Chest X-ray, AP view. Patient: 50 years old, sex M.
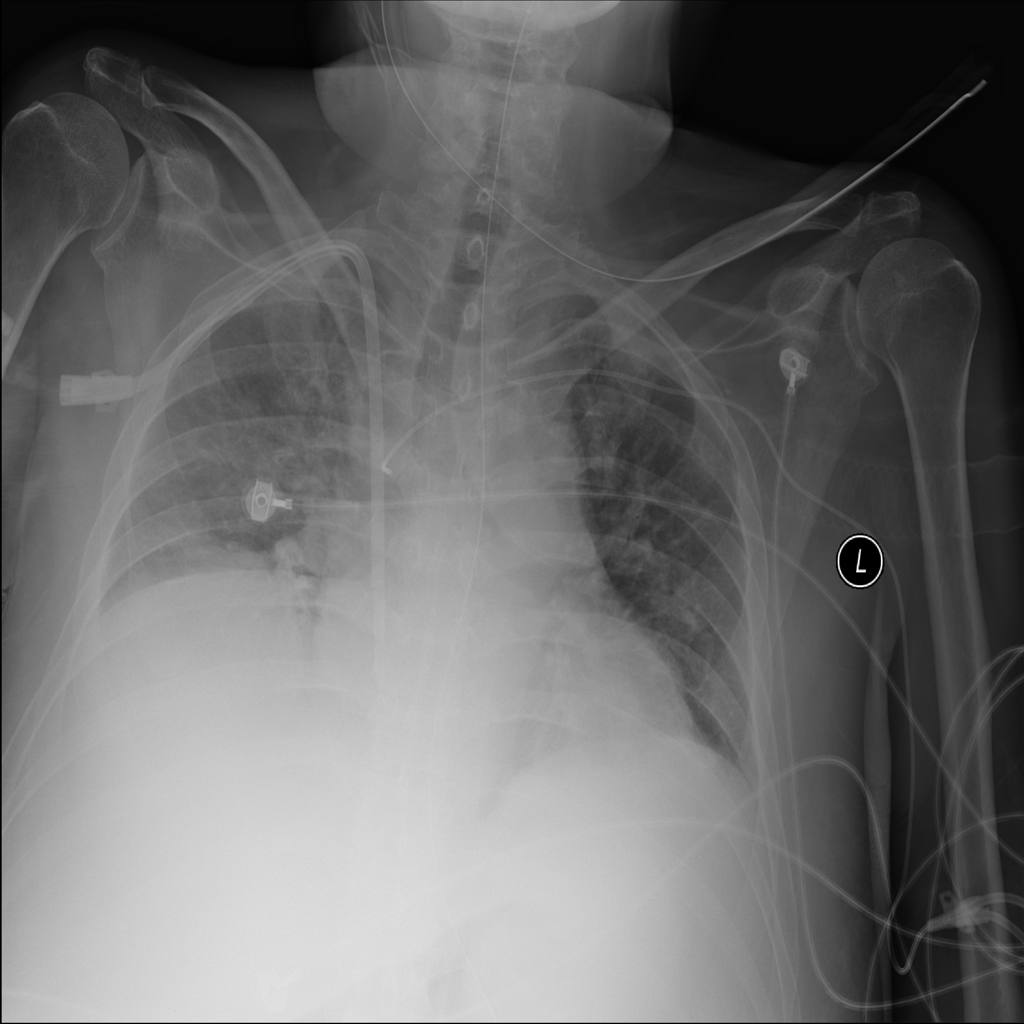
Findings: Atelectasis